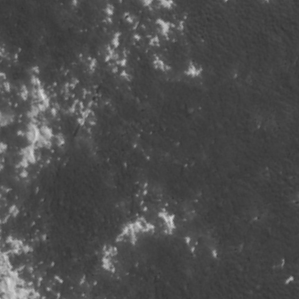
Label: frost